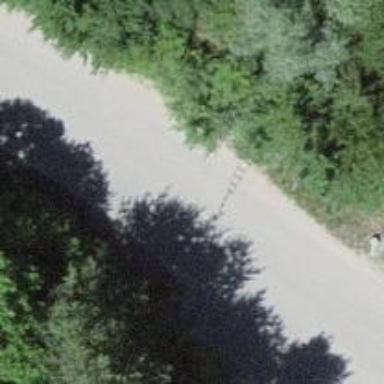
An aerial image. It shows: Lift gate barrier.